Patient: sex M, age 62
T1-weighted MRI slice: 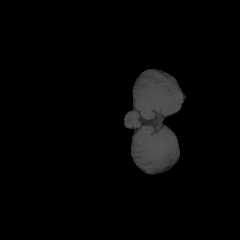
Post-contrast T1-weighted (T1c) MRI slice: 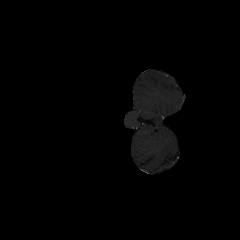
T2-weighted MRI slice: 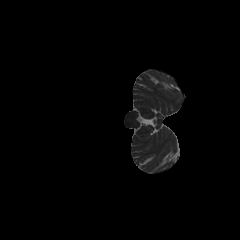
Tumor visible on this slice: no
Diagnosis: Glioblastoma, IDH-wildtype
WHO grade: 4